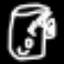
Label: hourglass